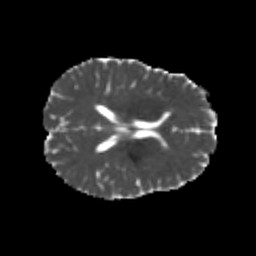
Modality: MD
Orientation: axial
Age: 26
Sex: female
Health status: healthy
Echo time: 0.074 s